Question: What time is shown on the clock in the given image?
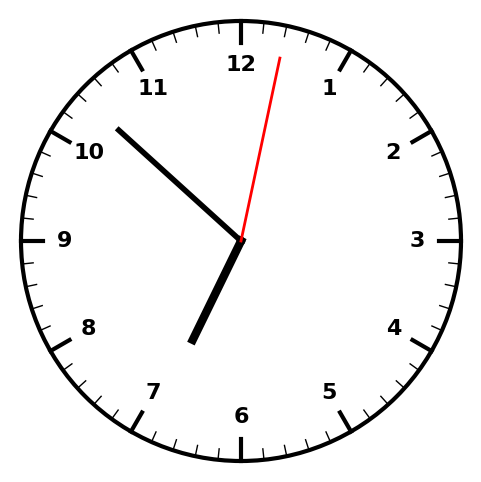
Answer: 06:52:02